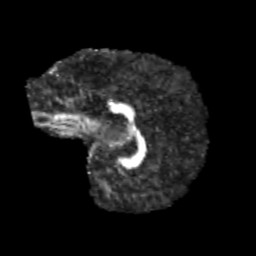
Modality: FA
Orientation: sagittal
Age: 9
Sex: male
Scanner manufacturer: siemens
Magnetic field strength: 3 T
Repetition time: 3.8 s
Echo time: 0.07 s